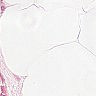
Metastatic tissue present: no